Interaction volume radius: 10 \u00c5
Interaction volume height: 10 \u00c5
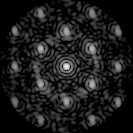
Disorder parameter: 0.3668